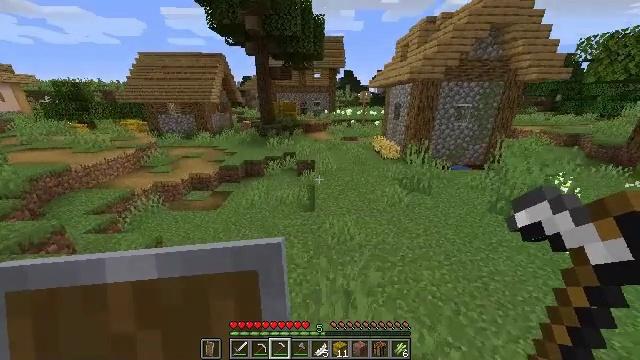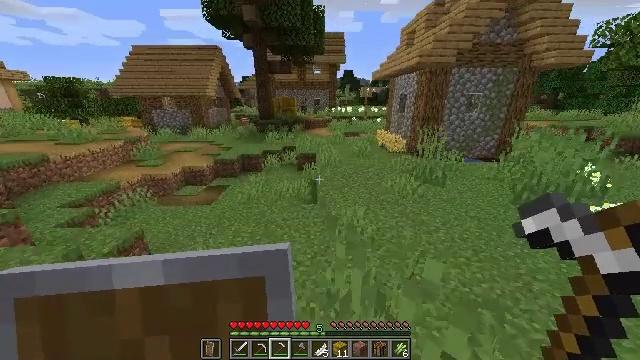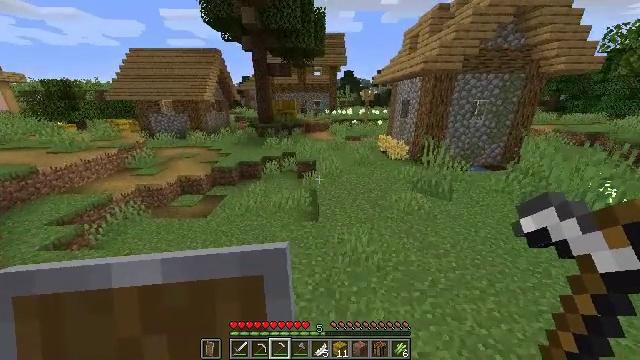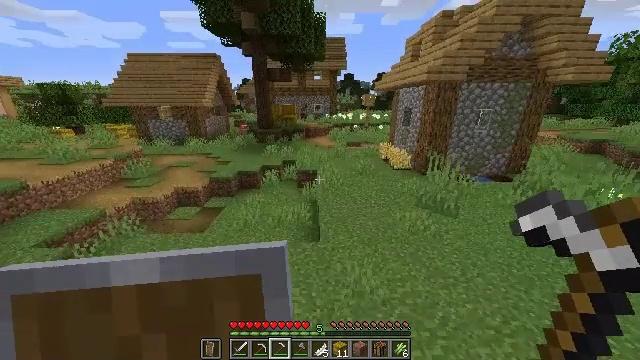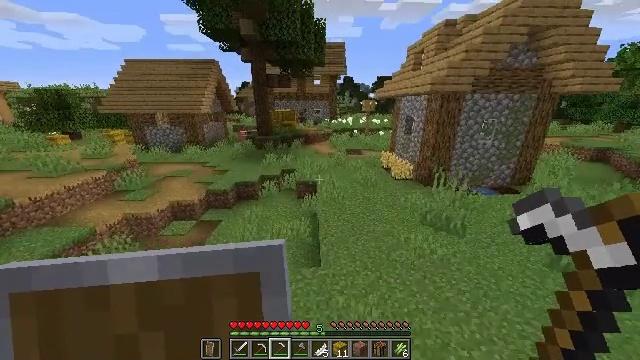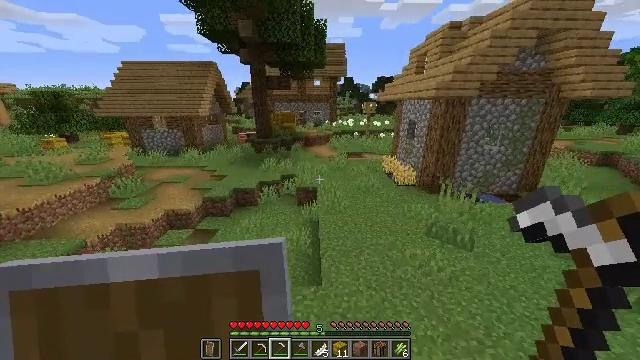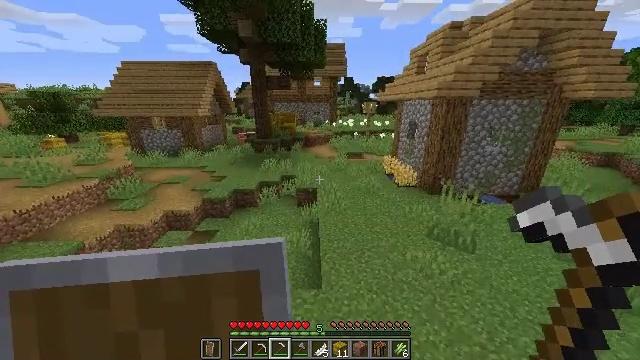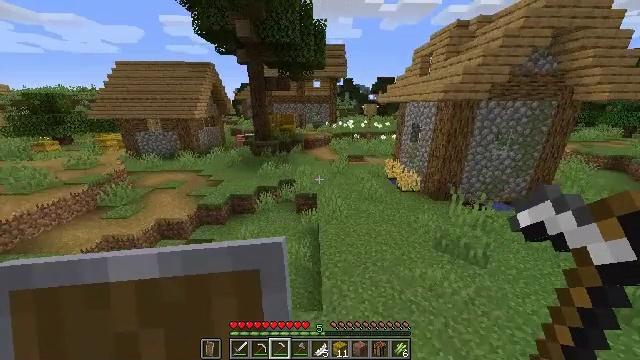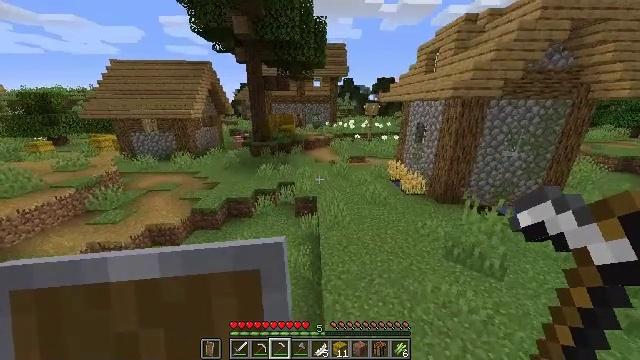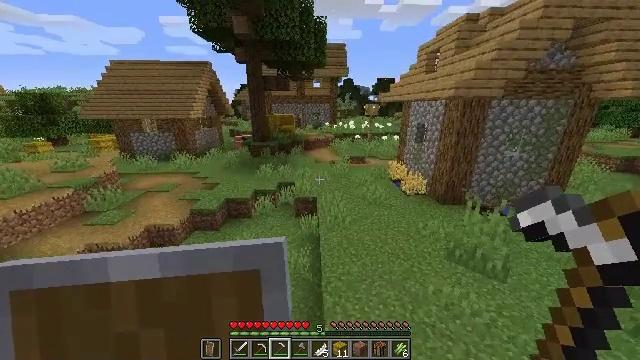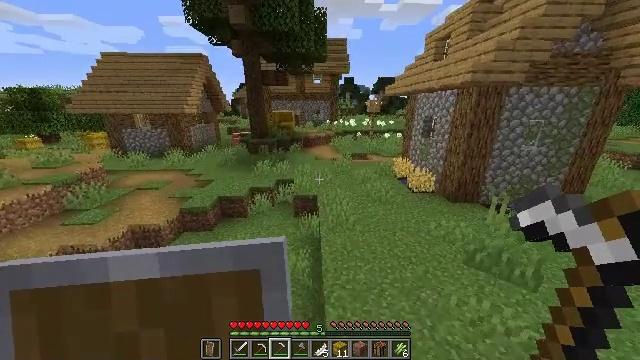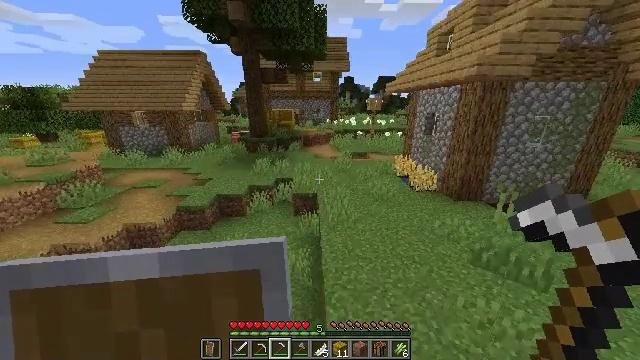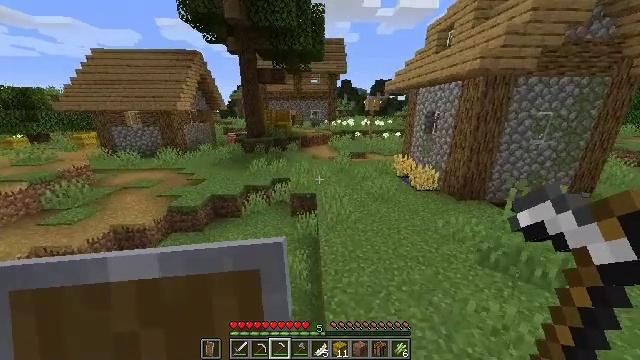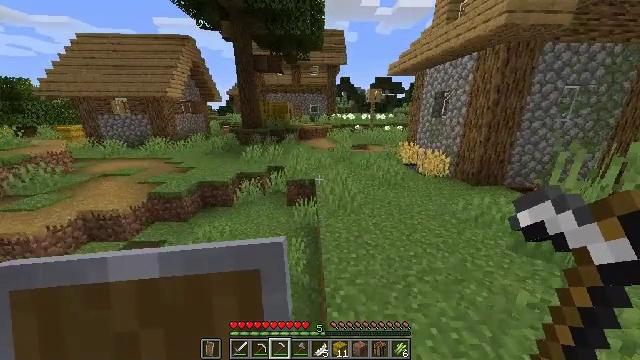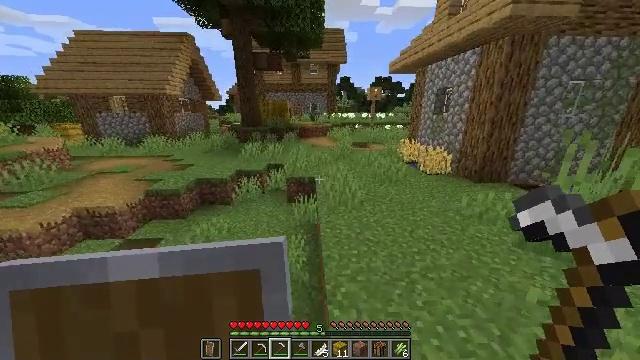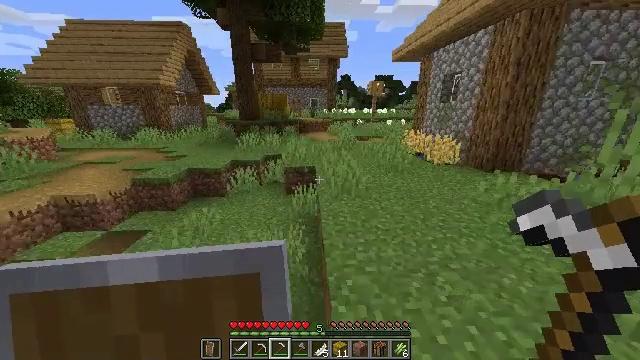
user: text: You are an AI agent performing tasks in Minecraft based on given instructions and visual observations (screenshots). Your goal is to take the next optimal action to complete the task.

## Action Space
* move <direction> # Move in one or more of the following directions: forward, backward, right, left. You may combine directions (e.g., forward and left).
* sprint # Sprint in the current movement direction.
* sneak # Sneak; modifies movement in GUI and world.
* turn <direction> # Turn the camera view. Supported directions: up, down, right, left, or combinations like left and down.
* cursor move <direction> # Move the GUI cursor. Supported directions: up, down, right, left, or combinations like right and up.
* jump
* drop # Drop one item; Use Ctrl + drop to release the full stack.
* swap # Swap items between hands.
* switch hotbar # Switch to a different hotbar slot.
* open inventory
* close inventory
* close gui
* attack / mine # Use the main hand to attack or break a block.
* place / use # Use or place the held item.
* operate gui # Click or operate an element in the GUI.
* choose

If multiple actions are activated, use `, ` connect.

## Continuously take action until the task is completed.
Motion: motion action
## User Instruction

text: Collect a hay block for crafting.
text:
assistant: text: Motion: move forward, sprint, jump
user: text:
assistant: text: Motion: move forward, sprint, jump
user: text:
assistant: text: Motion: move forward, sprint, jump
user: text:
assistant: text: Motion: move forward, sprint, jump
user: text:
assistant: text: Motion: move forward, sprint, jump
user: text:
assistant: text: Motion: move forward, sprint, jump
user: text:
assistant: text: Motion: move forward, sprint, jump
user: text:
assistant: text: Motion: move forward, sprint, jump
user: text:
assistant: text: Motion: move forward, sprint, jump
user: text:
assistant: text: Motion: move forward, sprint, jump
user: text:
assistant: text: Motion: move forward, sprint, jump
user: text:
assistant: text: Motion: move forward, sprint, jump
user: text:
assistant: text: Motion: move forward, sprint, jump
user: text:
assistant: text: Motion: move forward, sprint, jump
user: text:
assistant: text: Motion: move forward, sprint, jump
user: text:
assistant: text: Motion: move forward, sprint, jump
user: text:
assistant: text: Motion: move forward, sprint, jump
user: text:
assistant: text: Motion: move forward, sprint, jump
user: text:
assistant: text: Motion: move forward, sprint, jump
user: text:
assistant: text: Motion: move forward, sprint, jump
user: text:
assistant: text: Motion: move forward, sprint, jump
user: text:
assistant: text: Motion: move forward, sprint, jump
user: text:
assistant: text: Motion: move forward, sprint, jump
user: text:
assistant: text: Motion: move forward, sprint, jump
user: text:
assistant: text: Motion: move forward, sprint, jump
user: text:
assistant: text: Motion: move forward, sprint, jump
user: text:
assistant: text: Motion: move forward, sprint, jump
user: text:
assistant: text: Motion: move forward, sprint, turn left, jump
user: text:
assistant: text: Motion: move forward, sprint, turn left and down, jump
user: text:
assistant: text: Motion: move forward, sprint, jump